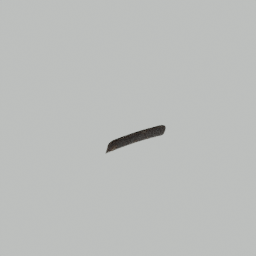
Label: animals